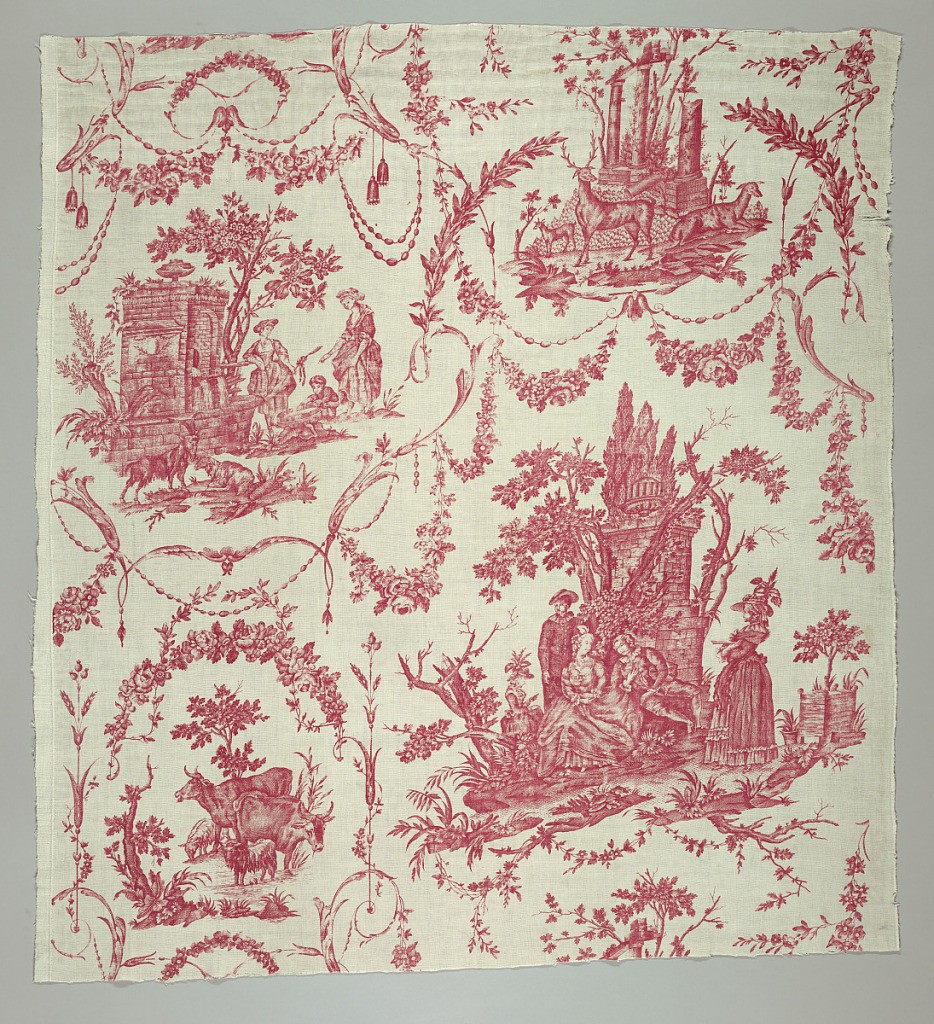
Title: Textile
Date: ca. 1791
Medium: cotton Technique: printed by engraved copper plate on plain weave
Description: Textile printed in red on white showing country scenes and architectural remains. The wide spaces between vignettes is filled with garlands and festoons.